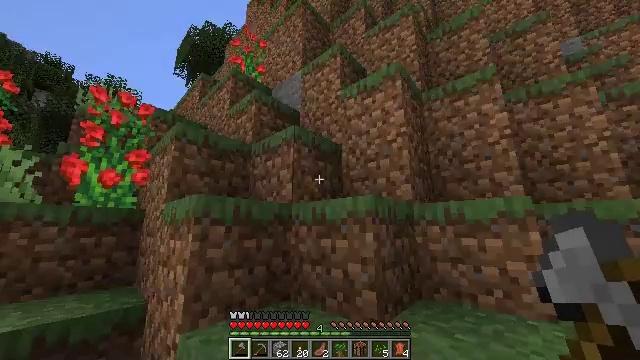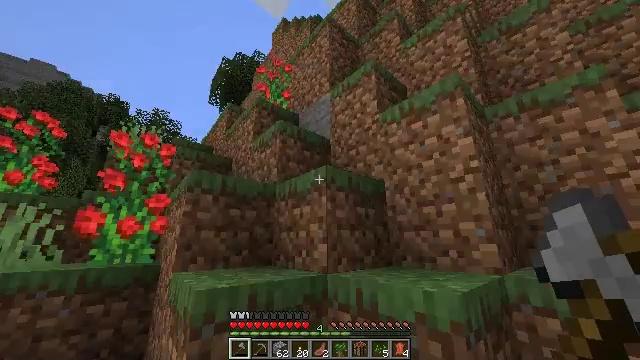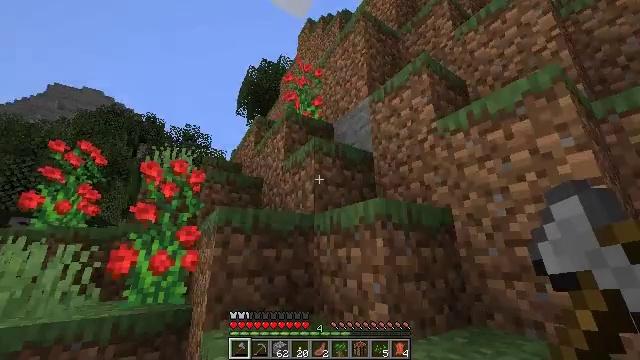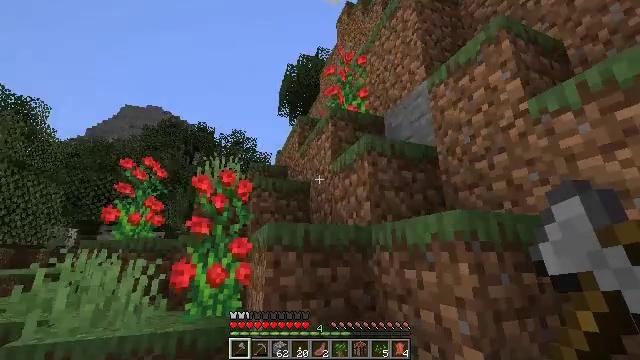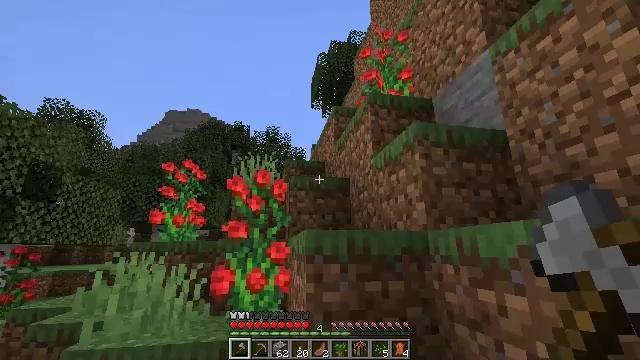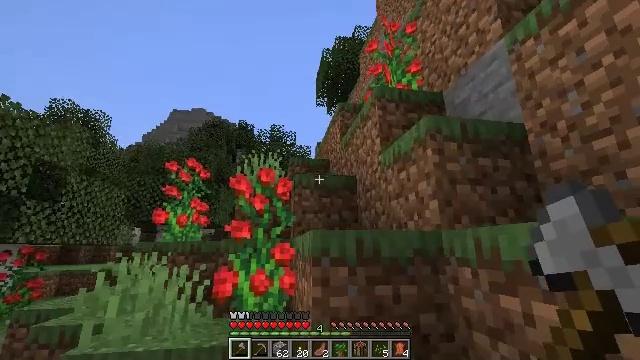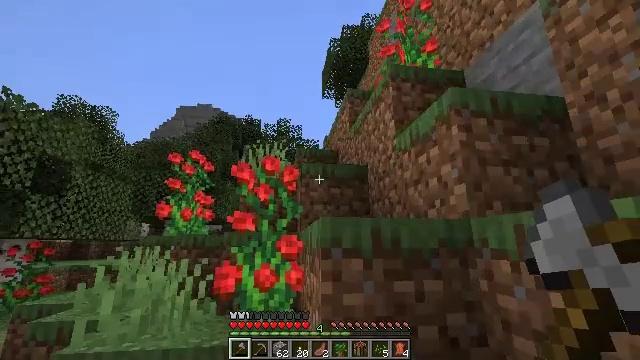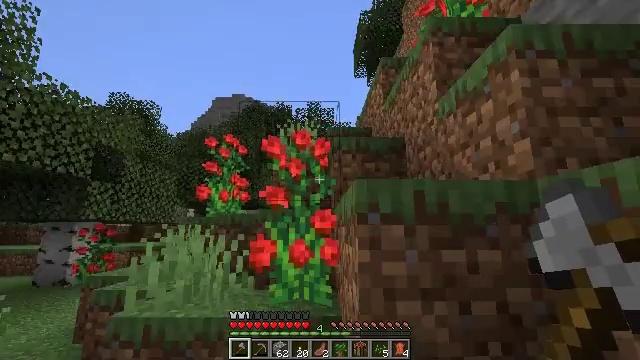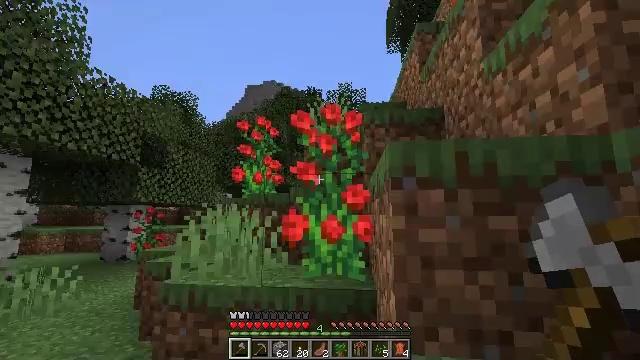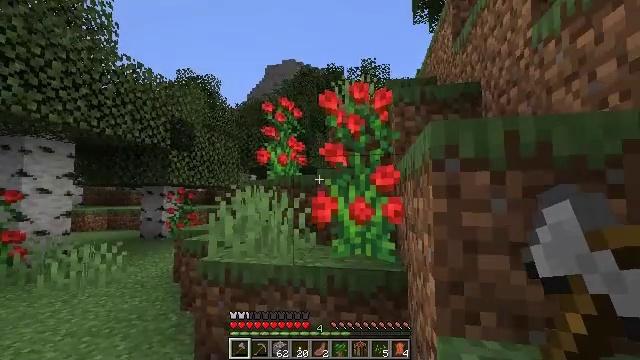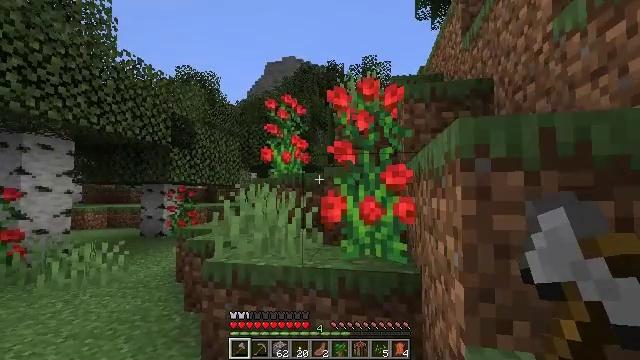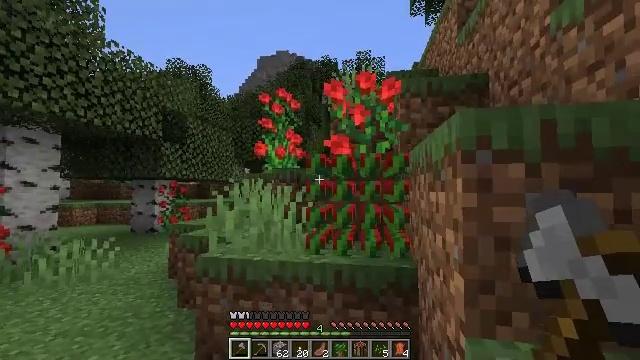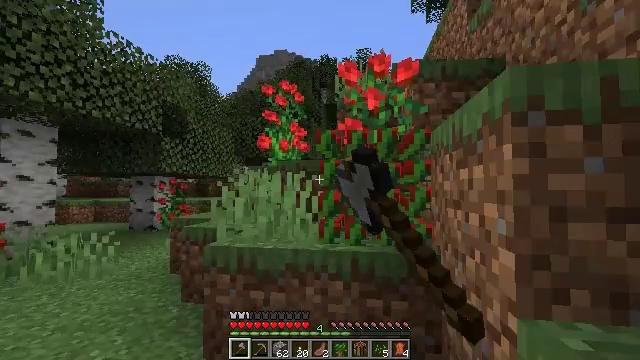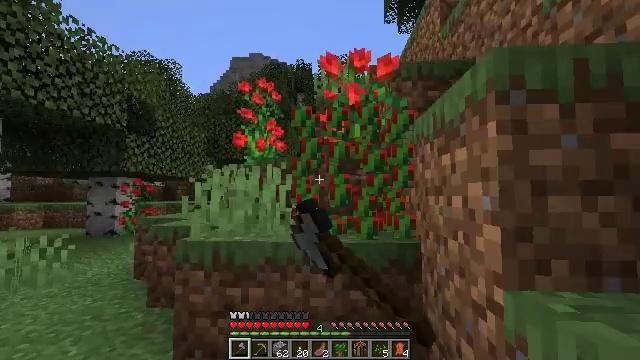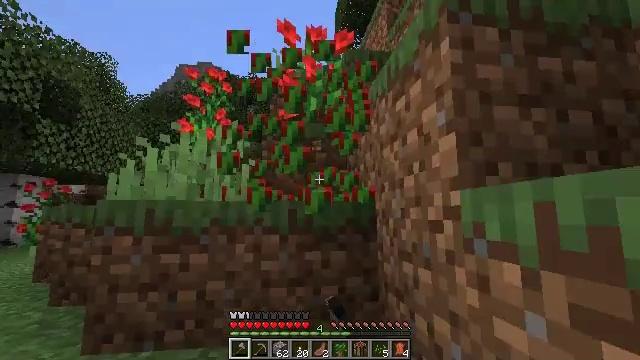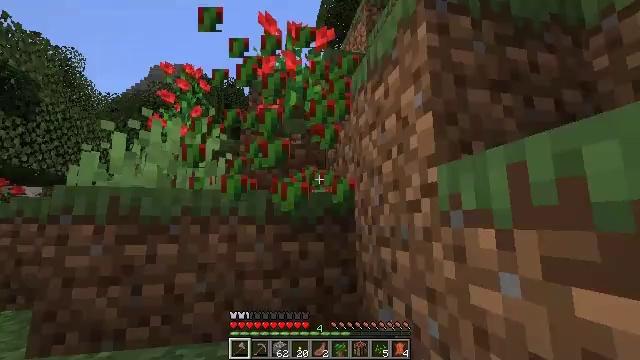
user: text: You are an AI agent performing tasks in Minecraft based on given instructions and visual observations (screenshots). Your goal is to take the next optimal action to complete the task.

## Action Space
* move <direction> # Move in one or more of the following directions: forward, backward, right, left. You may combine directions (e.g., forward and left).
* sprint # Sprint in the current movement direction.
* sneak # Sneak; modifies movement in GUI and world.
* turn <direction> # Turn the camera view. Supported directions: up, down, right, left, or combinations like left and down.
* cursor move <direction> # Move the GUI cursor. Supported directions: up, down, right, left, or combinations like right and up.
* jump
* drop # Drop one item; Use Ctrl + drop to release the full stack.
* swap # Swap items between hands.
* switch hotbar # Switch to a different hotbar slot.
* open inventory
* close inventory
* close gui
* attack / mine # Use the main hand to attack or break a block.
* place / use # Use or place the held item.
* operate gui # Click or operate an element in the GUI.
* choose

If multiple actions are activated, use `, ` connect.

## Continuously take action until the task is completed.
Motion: motion action
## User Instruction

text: Gather the rose bush by attacking it.
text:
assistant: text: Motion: move forward, turn left and up, jump
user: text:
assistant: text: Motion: move forward, turn left and up, jump
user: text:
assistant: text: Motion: move forward, turn left, jump
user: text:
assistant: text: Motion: move forward, turn left and down
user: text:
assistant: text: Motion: move forward, turn left
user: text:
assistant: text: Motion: move forward, turn left
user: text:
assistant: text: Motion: move forward, turn left and down
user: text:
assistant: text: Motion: move forward and move left, turn left and down
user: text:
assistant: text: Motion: move forward and move left, turn left and down
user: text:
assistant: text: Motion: move forward and move left
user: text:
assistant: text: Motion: move forward and move left, turn right, attack / mine
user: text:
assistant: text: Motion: move forward and move left, attack / mine
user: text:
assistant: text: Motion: move forward and move left, turn right and up, attack / mine
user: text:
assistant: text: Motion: move forward and move left, turn right and up
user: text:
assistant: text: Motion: move forward and move left, turn right and up, attack / mine
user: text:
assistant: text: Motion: attack / mine